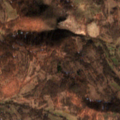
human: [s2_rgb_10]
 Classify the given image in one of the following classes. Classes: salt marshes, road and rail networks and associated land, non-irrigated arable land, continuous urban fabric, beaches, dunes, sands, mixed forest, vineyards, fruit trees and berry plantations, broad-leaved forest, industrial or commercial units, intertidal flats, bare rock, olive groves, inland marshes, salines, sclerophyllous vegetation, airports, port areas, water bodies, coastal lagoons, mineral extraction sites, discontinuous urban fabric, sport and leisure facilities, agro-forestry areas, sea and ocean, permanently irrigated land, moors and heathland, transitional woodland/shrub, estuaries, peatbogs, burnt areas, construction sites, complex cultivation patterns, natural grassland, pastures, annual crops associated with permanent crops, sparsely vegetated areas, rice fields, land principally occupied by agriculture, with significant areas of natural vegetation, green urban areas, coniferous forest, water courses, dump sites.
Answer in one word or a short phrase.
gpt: complex cultivation patterns, land principally occupied by agriculture, with significant areas of natural vegetation, transitional woodland/shrub